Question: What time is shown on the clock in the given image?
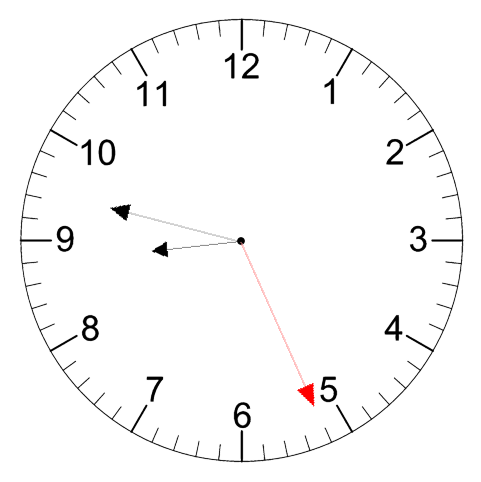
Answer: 08:47:26